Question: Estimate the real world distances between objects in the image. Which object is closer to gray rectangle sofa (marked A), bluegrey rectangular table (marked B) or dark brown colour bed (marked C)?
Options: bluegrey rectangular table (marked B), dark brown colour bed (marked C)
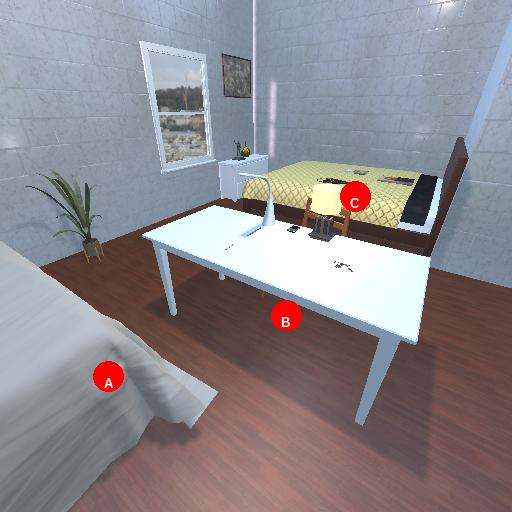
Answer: bluegrey rectangular table (marked B)